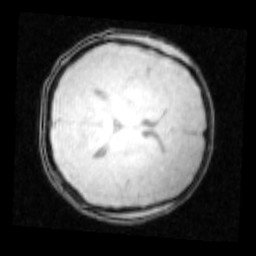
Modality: PDw
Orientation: axial
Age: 24
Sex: female
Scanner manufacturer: siemens
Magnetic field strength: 3 T
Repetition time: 0.25 s
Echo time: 0.00103 s